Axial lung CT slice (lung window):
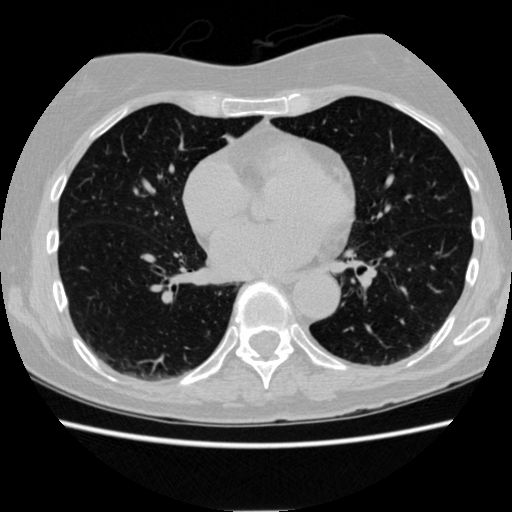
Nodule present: no